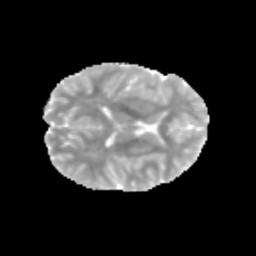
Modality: MD
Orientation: axial
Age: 12
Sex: male
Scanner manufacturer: siemens
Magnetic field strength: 3 T
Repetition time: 3.8 s
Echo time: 0.07 s